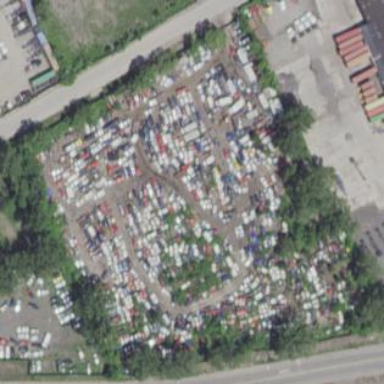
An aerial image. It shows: Scrap yard situated in industrial area.